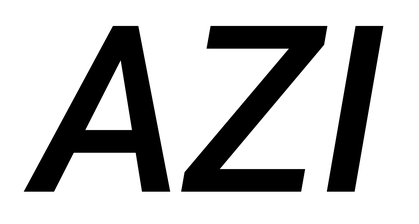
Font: Roboto-Italic_Medium_Italic